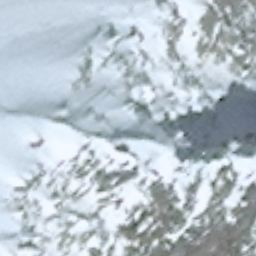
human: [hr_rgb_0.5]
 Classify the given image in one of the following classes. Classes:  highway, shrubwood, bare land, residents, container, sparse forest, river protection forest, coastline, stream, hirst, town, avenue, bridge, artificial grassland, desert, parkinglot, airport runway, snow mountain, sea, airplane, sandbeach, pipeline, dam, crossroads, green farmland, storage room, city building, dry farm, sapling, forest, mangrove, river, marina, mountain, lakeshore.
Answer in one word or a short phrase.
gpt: snow mountain